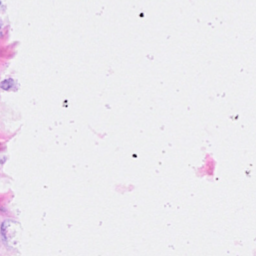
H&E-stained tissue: Breast